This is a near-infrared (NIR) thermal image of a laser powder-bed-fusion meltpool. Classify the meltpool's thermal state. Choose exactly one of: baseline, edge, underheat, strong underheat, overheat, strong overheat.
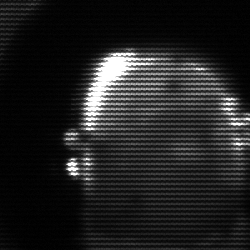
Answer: baseline